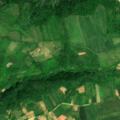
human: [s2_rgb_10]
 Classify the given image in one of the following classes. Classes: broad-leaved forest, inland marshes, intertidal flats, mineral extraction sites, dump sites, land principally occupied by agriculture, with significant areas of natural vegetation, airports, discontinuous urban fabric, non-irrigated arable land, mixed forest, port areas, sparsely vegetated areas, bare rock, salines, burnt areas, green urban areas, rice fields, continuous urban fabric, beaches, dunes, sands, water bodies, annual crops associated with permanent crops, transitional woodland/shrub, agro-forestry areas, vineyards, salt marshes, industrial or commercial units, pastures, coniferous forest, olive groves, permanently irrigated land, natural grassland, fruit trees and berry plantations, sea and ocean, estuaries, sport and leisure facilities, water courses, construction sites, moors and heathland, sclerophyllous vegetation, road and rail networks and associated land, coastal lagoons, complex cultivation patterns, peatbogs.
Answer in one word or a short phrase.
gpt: non-irrigated arable land, complex cultivation patterns, land principally occupied by agriculture, with significant areas of natural vegetation, broad-leaved forest, transitional woodland/shrub